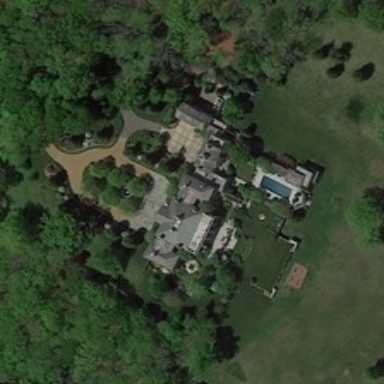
There is a house and a garden on a lawn among the forest .